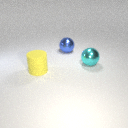
large yellow rubber cylinder in front of large blue metal sphere